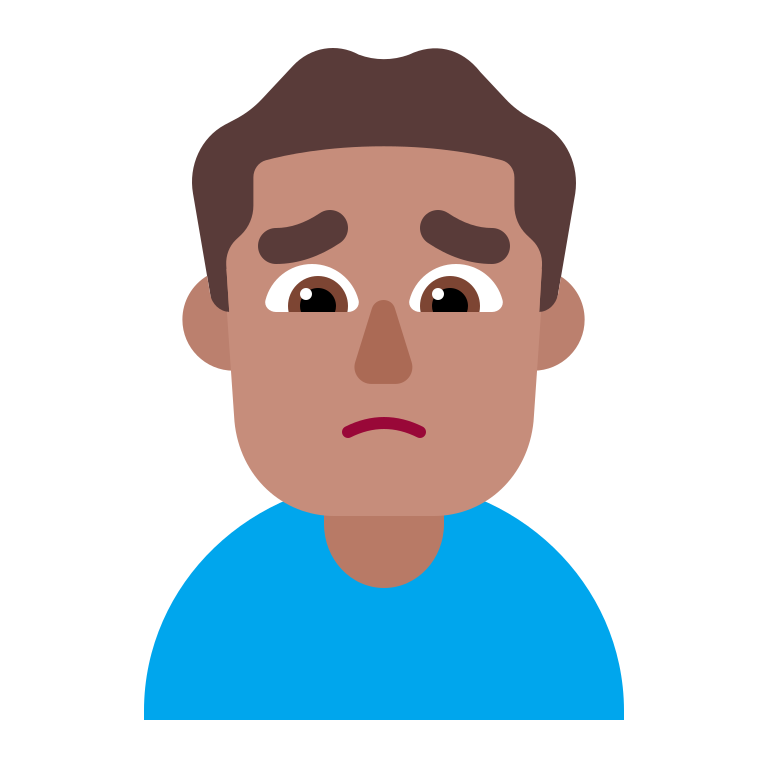
man frowning flat